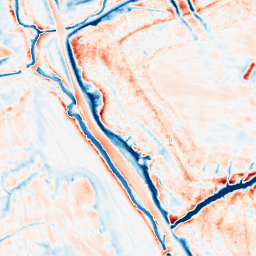
Category: edge_preserving
Decomposition family: anisotropic_diffusion
Decomposition parameters: iterations: 50
kappa: 50
gamma: 0.2
Upsampling method: quartic
Upsampling parameters: scale: 2
Upsampling scale: 2